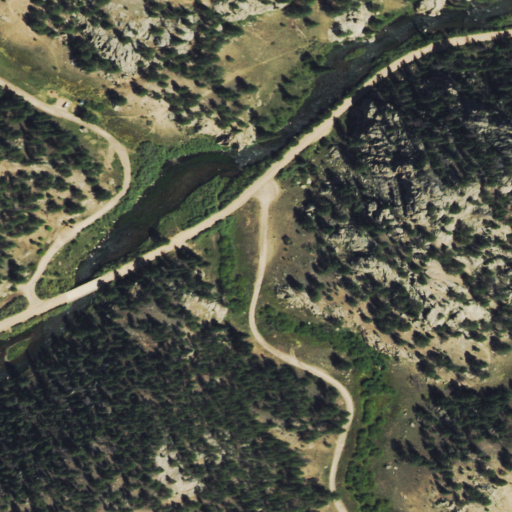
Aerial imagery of valley in Colorado named Wagon Tongue Gulch containing evergreen forest, shrub, and woody wetlands